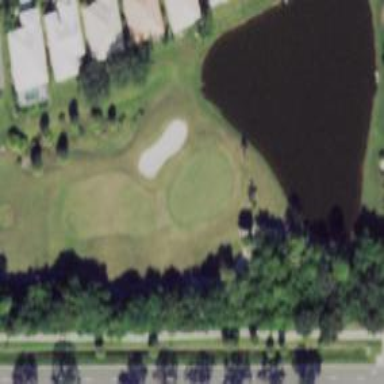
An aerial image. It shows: View of golf hole.